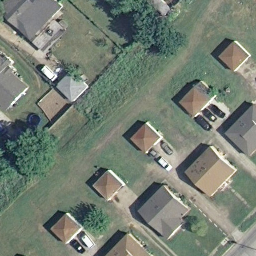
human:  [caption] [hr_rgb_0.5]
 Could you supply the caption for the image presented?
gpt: It is a medium residential area .

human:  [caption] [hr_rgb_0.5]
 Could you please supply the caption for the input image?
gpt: A medium residential area with some houses arranged neatly .

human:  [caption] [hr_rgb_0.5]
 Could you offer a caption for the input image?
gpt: A medium residential area with houses arranged neatly and surrounded by trees and lawn .

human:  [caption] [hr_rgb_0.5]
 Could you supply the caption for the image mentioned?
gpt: Many houses with plants surrounded in the medium residential area .

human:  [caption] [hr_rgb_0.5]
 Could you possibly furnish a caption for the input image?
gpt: This is a medium residential area with houses arranged neatly and surrounded by trees and lawn .